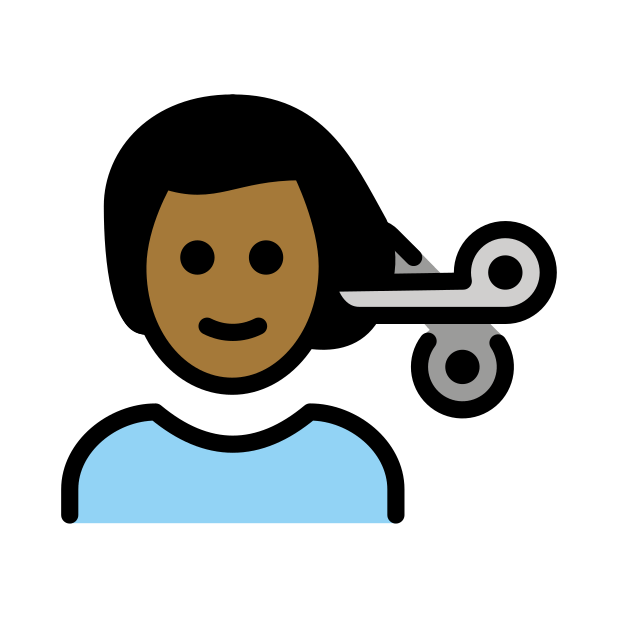
man getting haircut: medium-dark skin tone